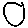
Label: circle